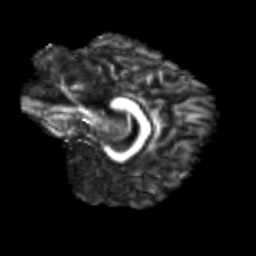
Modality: FA
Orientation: sagittal
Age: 25
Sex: male
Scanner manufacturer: siemens
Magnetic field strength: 3 T
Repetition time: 3.5 s
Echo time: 0.113 s